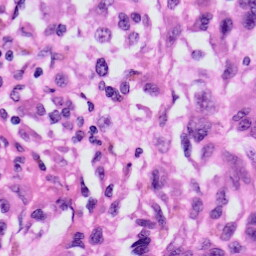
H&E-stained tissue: Skin